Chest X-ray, AP view. Patient: 65 years old, sex M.
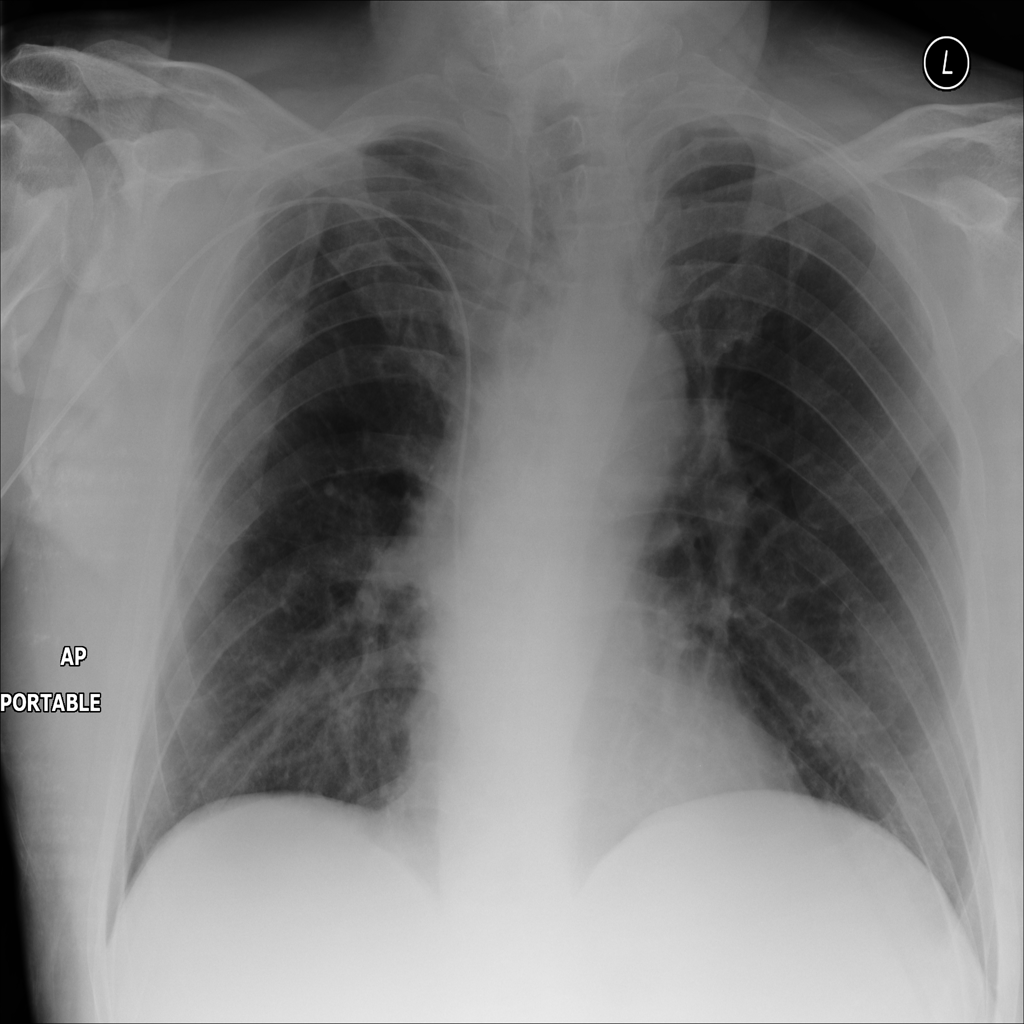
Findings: No Finding